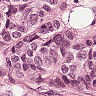
Metastatic tissue present: yes